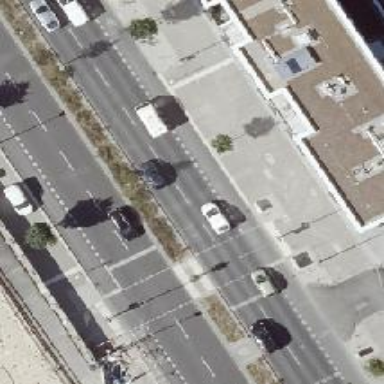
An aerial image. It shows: Road crossing with traffic signals.